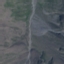
Label: HerbaceousVegetation